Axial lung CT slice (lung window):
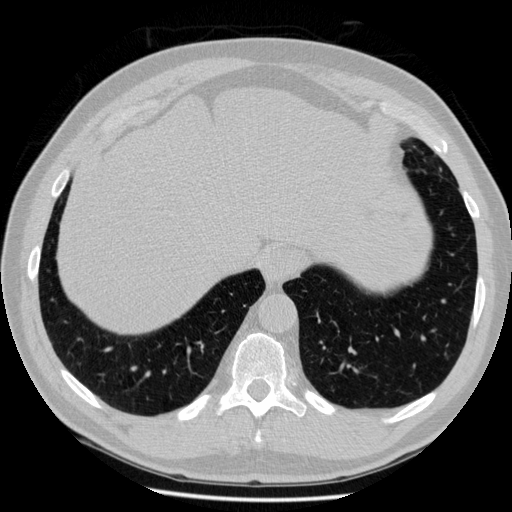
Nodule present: no